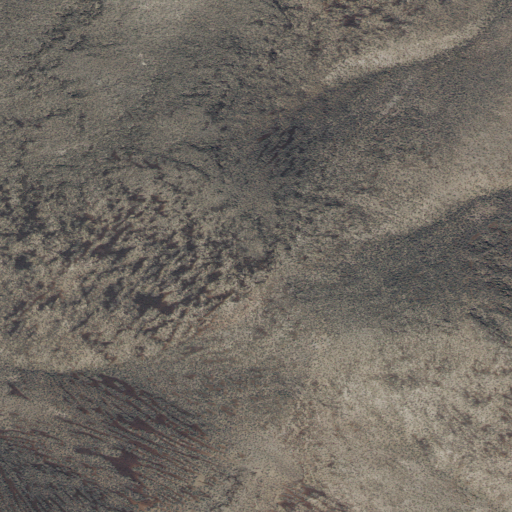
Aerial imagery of mountain in Utah named Blue Knoll containing only shrub